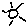
Label: sun